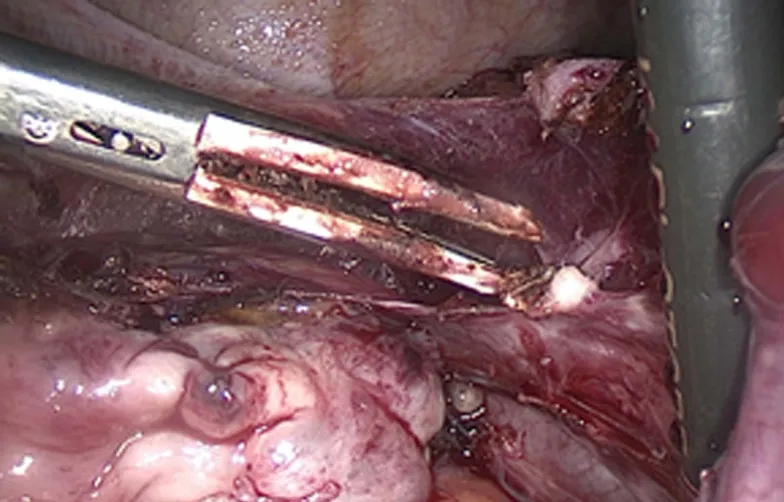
Left uterine artery.
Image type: medical_photograph (other_medical_photograph)